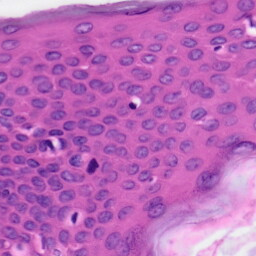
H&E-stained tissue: Skin